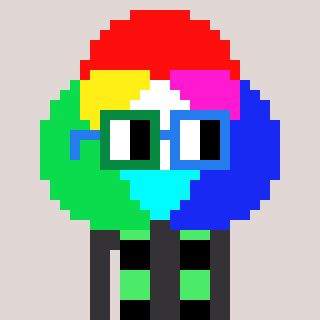
a pixel art character with square green and blue glasses, a color circle-shaped head and a grayscale-colored body on a warm background